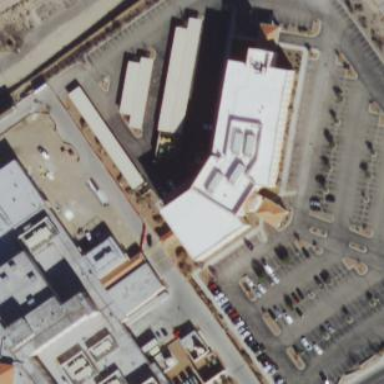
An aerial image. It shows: Office building serving as clinic. This healthcare facility offers clinic services.